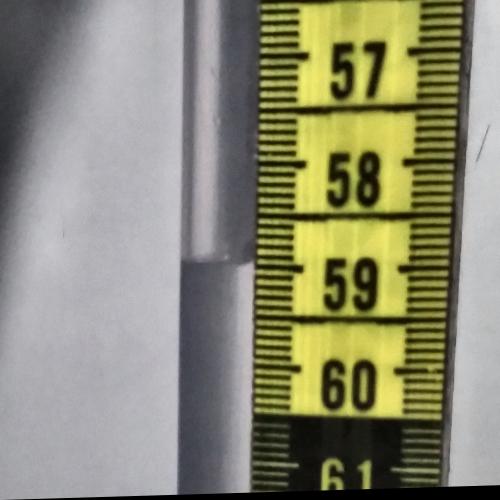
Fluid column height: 58.9 cm